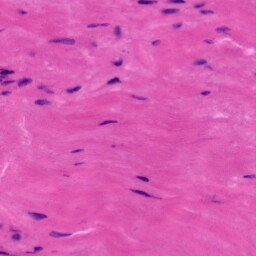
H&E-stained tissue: Tonsil